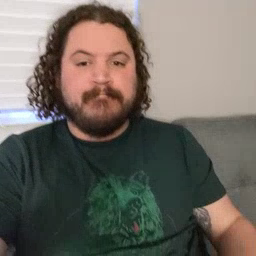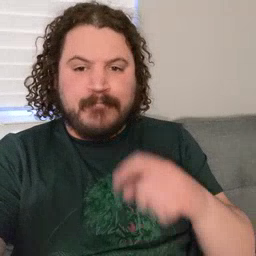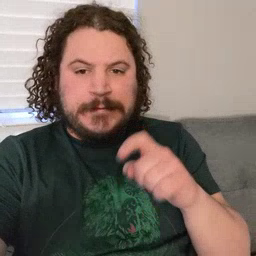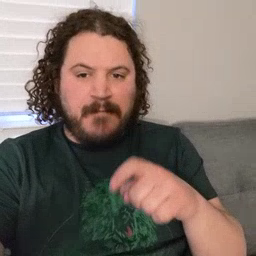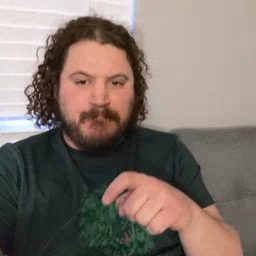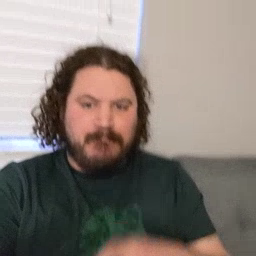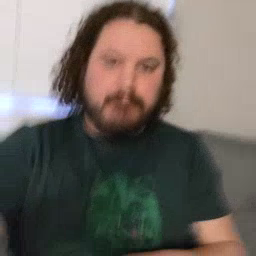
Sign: time